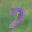
Label: 7